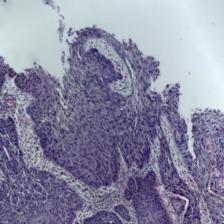
Diagnosis: OSCC